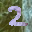
Label: 2